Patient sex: F
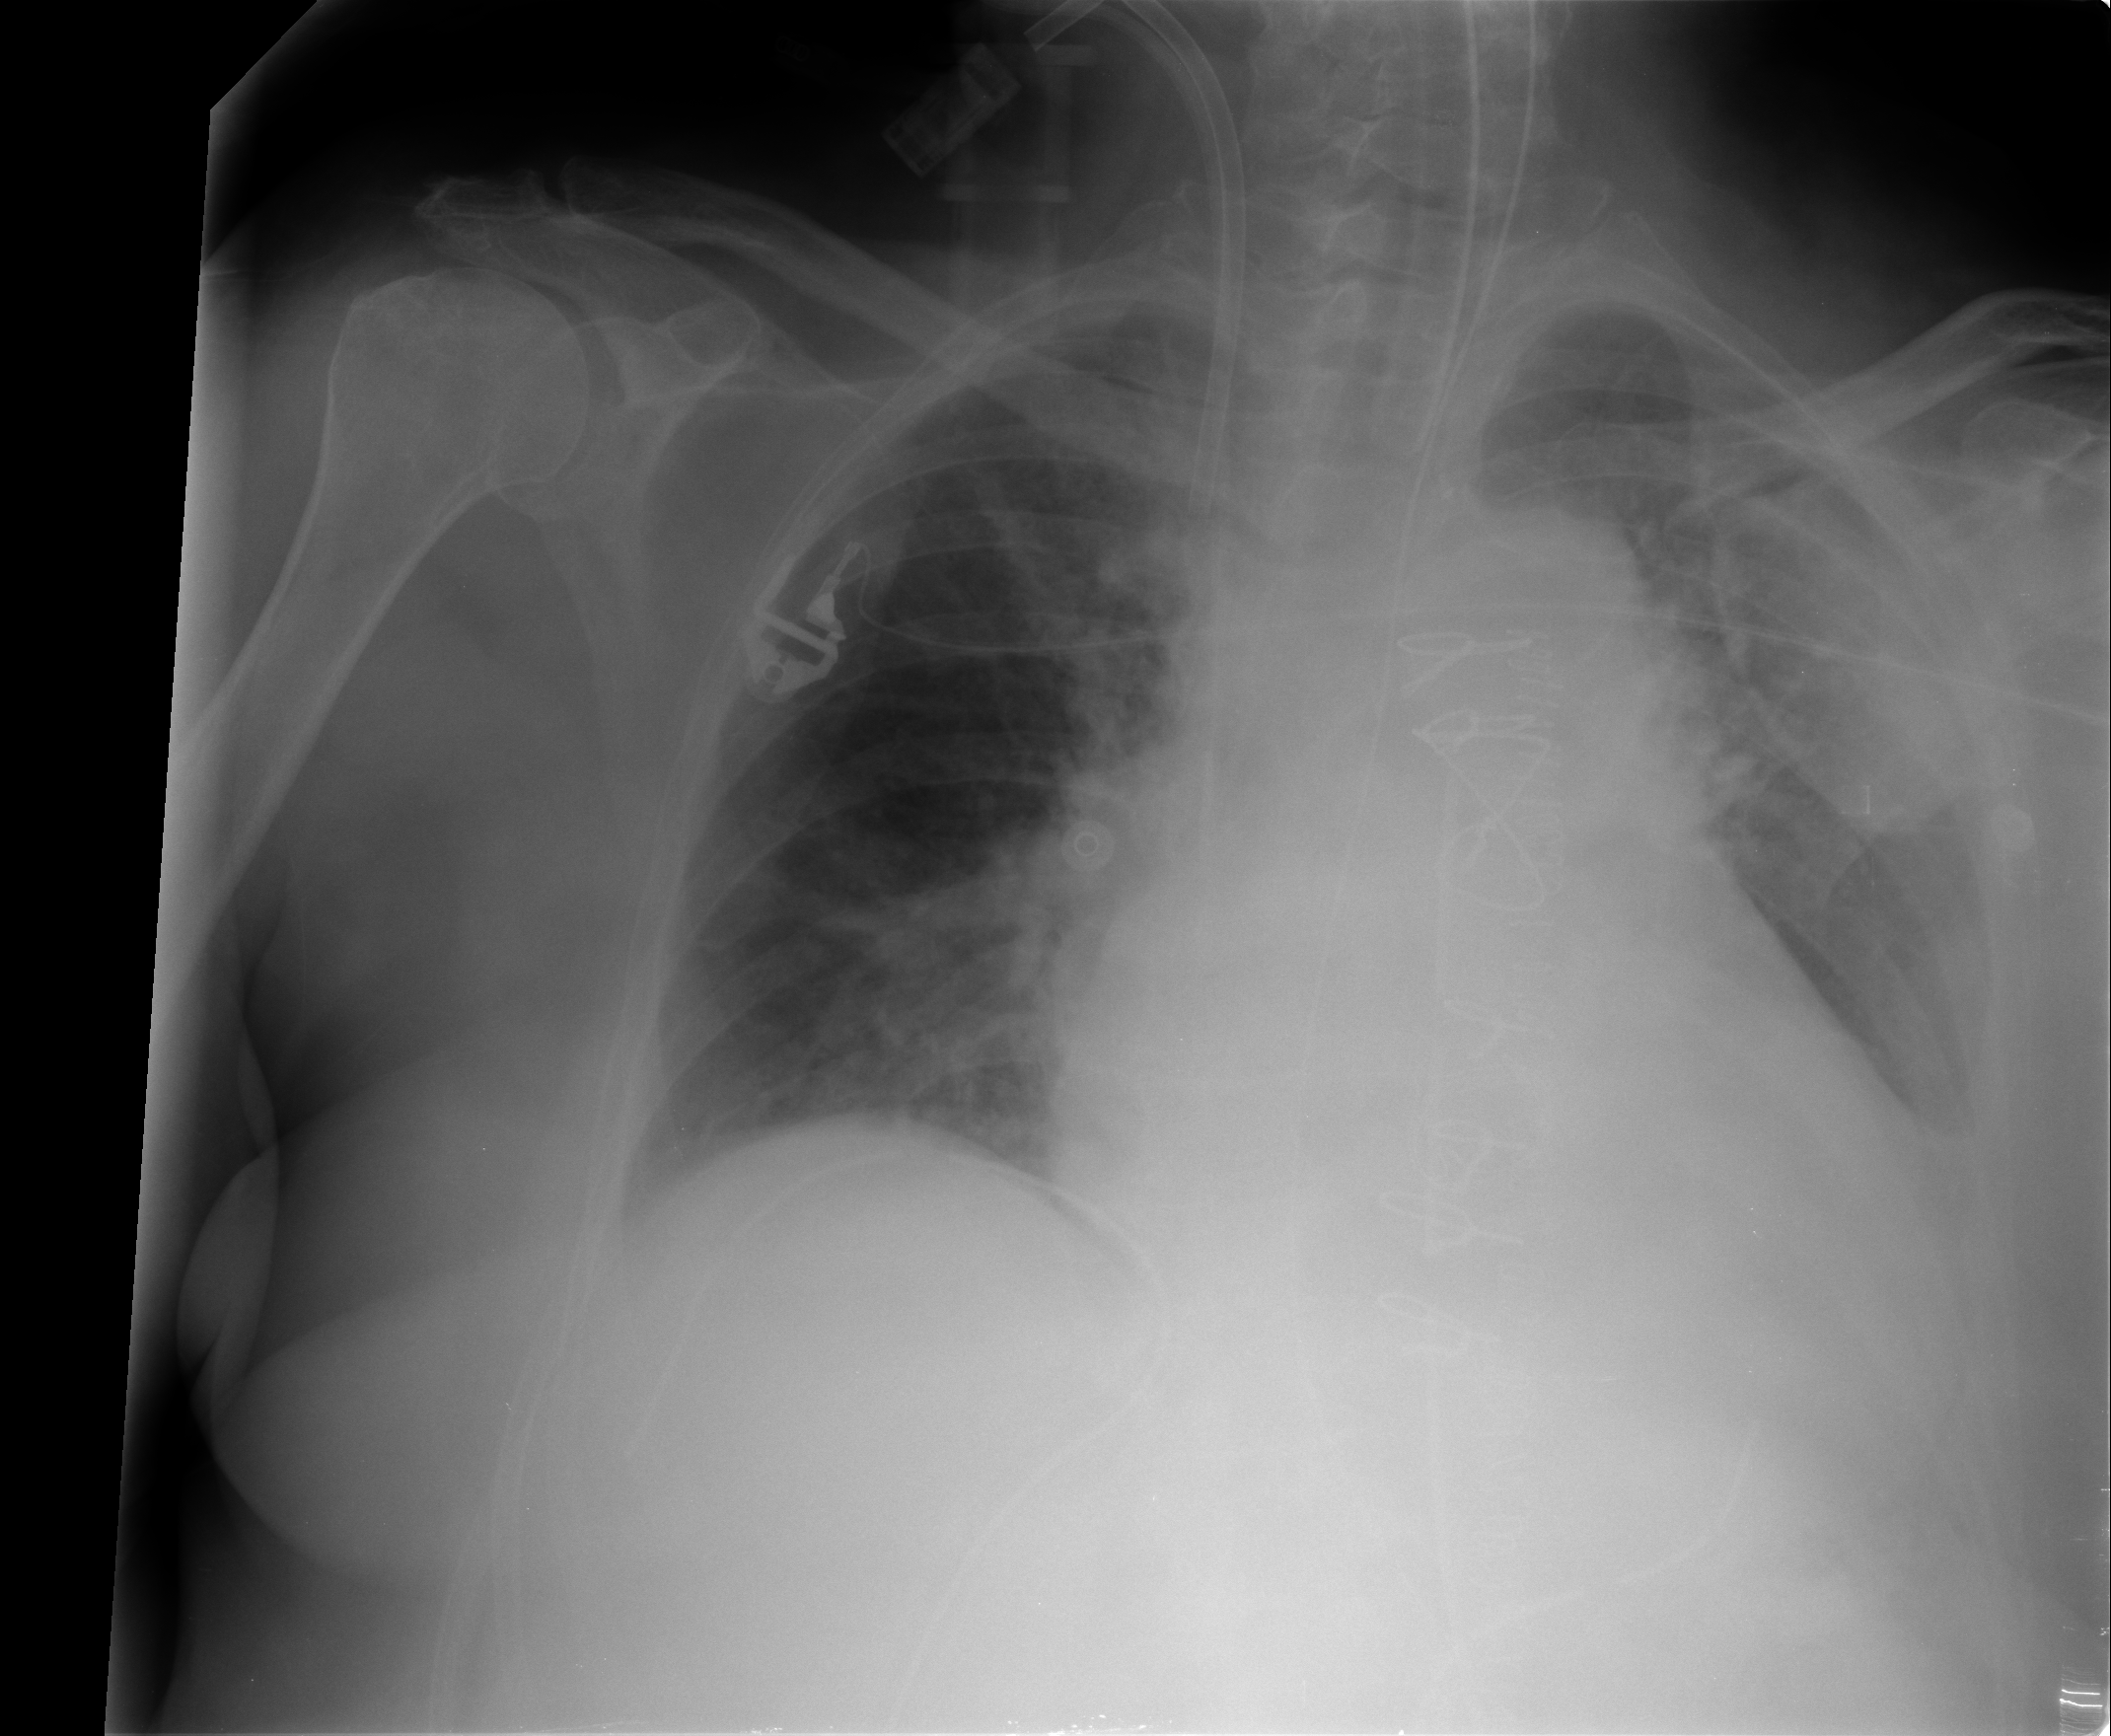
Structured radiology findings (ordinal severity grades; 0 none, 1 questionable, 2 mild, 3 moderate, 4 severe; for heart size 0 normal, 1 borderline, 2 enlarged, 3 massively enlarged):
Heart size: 2
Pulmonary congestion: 0
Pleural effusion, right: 0
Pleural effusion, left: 2
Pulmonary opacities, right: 0
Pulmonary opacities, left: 0
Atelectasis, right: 2
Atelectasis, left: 2